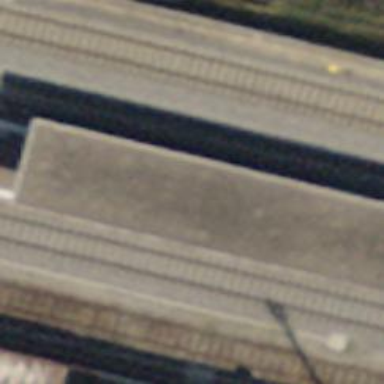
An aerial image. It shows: Railway stop with public transport stop position.